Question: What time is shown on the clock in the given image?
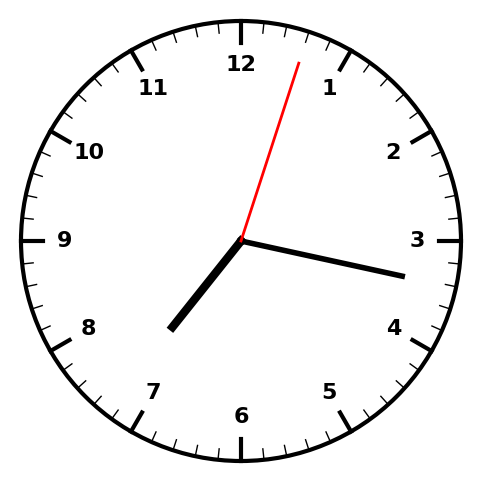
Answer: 07:17:03